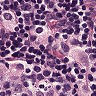
Metastatic tissue present: yes